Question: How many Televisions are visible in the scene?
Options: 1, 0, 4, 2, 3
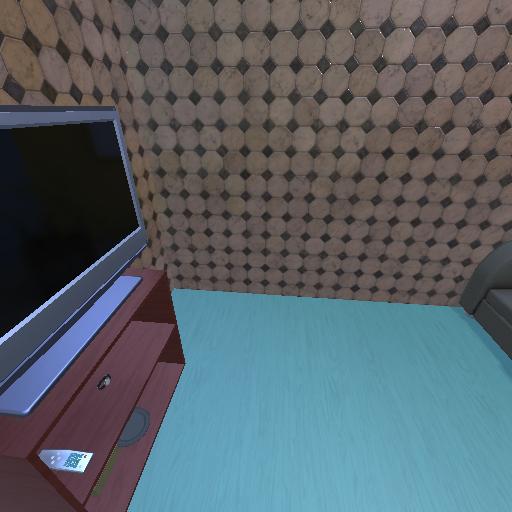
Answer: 1